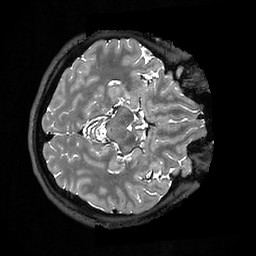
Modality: T2w
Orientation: axial
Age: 24
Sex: male
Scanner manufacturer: ge
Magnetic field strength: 3 T
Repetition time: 3.202 s
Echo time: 0.0665 s